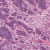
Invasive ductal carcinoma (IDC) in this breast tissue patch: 1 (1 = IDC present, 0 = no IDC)